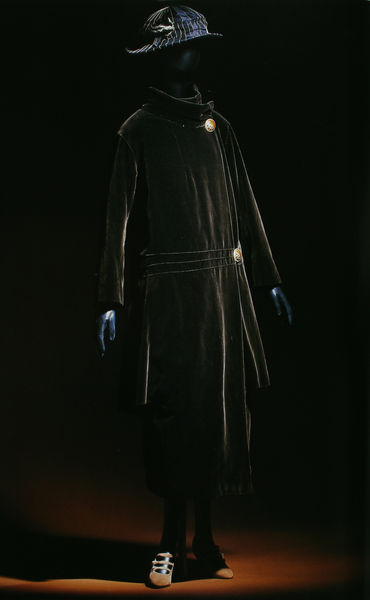
Titel: Mantel
Künstler: Gabrielle Chanel
Standort: Kyoto (Japan)
Institution: Kyoto Costume Institute
Schlagwörter: blau, dunkel, schatten, weiß, grün, braun, frau, handschuh, hintergrund, hut, kleid, licht, raum, schwarz, gürtel, mode, kleidung, samt, kostüm, mantel, stoff, knopf, japan, düster, modern, silhouette, knöpfe, fliessend, foto, schuh, anonym, haute couture, turnschuh, mantelkleid, samtig